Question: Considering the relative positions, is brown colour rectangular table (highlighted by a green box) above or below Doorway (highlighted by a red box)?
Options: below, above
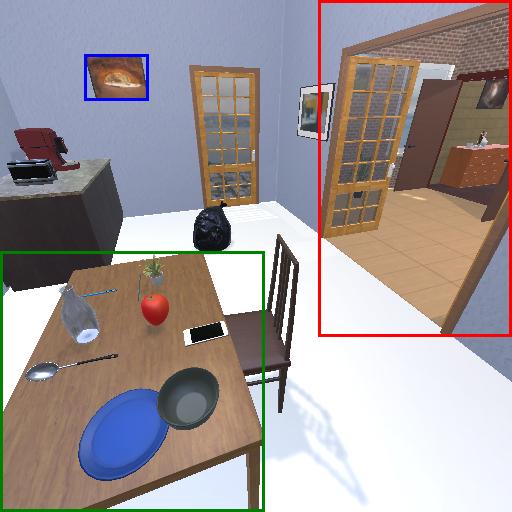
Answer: below